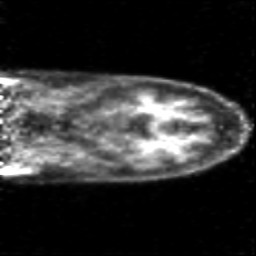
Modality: PET
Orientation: coronal
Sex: female
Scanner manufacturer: siemens